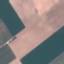
Land use / land cover class: AnnualCrop